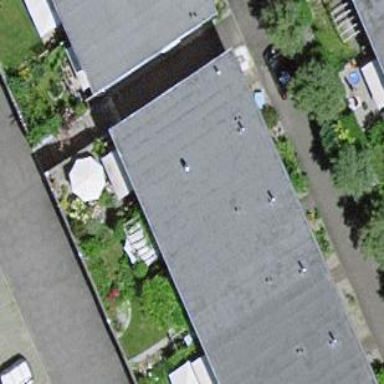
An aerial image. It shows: Residential building with skillion roof.